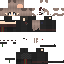
A female human skin with medium skin, wearing brown long hair dressed in a blue hoodie and brown pants, featuring a closed mouth.